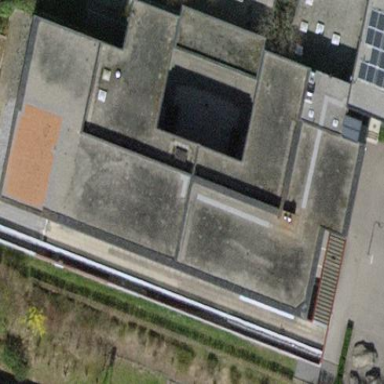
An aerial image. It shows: School building.